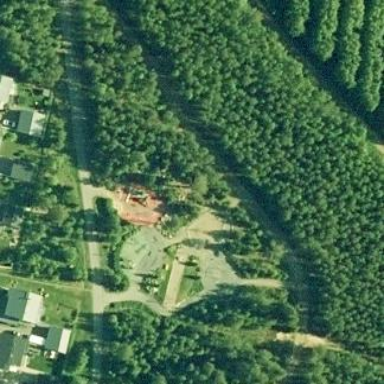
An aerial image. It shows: Playground area for leisure land.